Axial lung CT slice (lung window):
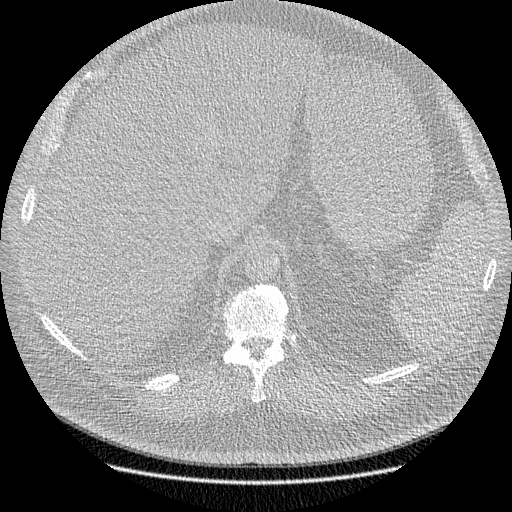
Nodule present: no